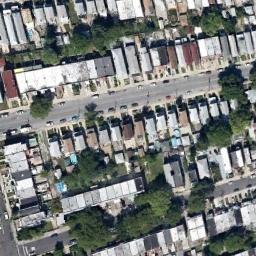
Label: dense_residential